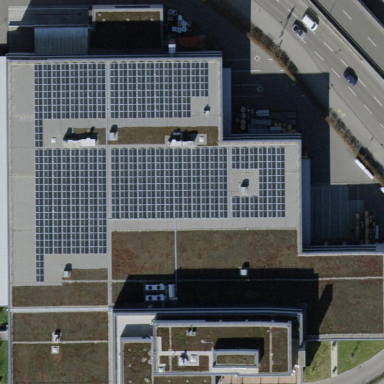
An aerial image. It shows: Commercial building with flat roof.